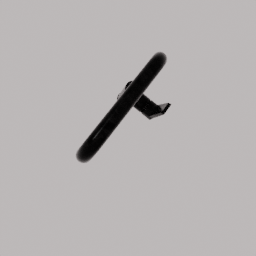
Label: appliances